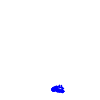
Particle: electron